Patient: sex F, age 70
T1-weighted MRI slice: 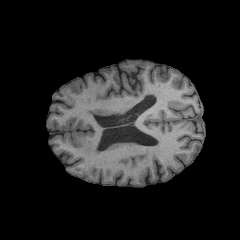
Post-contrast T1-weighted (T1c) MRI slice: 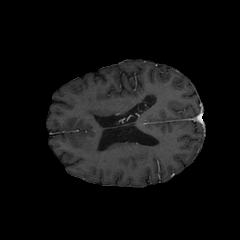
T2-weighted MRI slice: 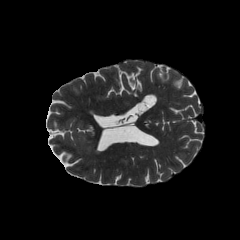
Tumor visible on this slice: yes
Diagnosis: Oligodendroglioma, IDH-mutant, 1p/19q-codeleted
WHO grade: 2